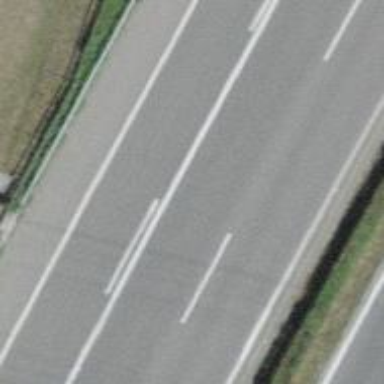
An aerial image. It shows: Asphalt motorway link.